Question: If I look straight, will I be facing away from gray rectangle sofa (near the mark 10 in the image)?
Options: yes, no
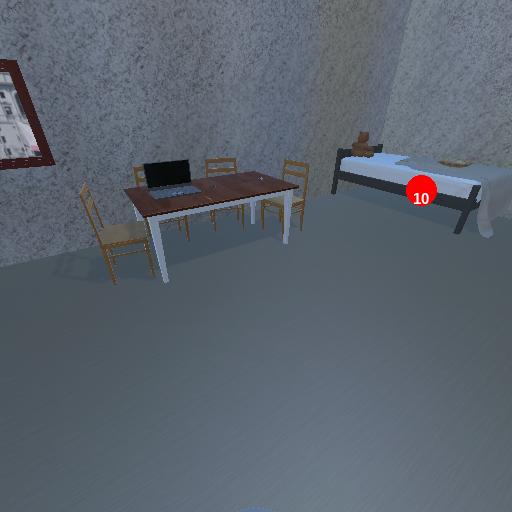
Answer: yes